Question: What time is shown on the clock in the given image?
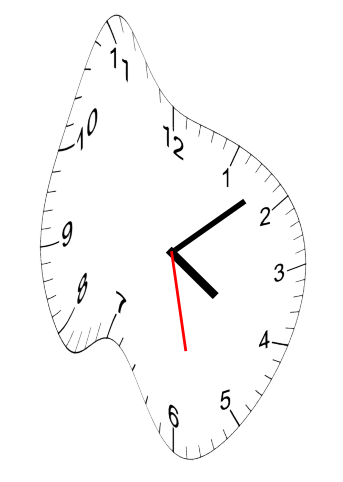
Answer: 04:08:28